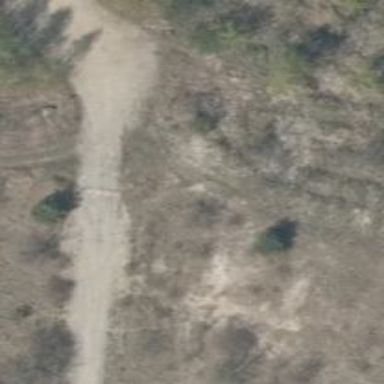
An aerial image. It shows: Gravel path.